Question: I want to add a URL to firebase database under "favourites" but if its not already there. How to check it. I am just a beginner. Here what I have tried for now.

'''
databaseReference=mFirebaseDatabase.getReference("Users");
firebaseUser = FirebaseAuth.getInstance().getCurrentUser();
databaseReference.child(firebaseUser.getUid()).orderByChild("favourites").addListenerForSingleValueEvent(new ValueEventListener() {
@Override
public void onDataChange(DataSnapshot dataSnapshot) {
for (DataSnapshot d : dataSnapshot.getChildren())
if (d.child("img_url").equals(uploadcurrent.getImageUrl()))
Toast.makeText(mcontext, "Already added", Toast.LENGTH_LONG).show();
else {
String key=databaseReference.push().getKey();
databaseReference.child(firebaseUser.getUid()).child("favourites").child(key).child("img_url").setValue(uploadcurrent.getImageUrl());
//do something if not exists
}
}
@Override
public void onCancelled(@NonNull DatabaseError databaseError) {
}
});
}
});
}
'''
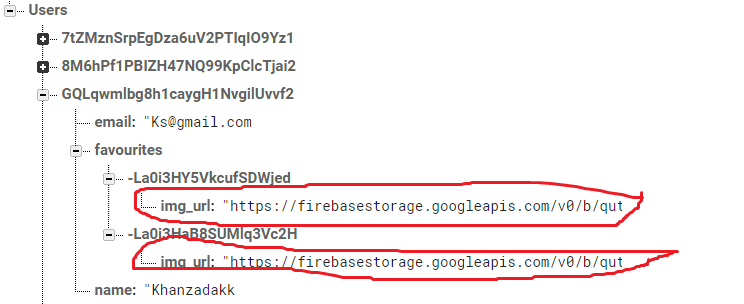
Answer: You can check for the existens of an url directly in the query. For that, please change the following lines of code:
'''
databaseReference=mFirebaseDatabase.getReference("Users");
firebaseUser = FirebaseAuth.getInstance().getCurrentUser();
databaseReference
.child(firebaseUser.getUid())
.orderByChild("favourites")
.addListenerForSingleValueEvent(/* ... */);
'''
to
'''
String uid = FirebaseAuth.getInstance().getCurrentUser().getUid();
DatabaseReference rootRef = FirebaseDatabase.getInstance().getReference();
DatabaseReference favouritesRef = rootRef.child("Users").child(uid).child("favourites");
Query query = favouritesRef.orderByChild("img_url").equalTo(url):
query.addListenerForSingleValueEvent(/* ... */);
'''
In which the 'url' is the String representation of the url that you are actually looking for.